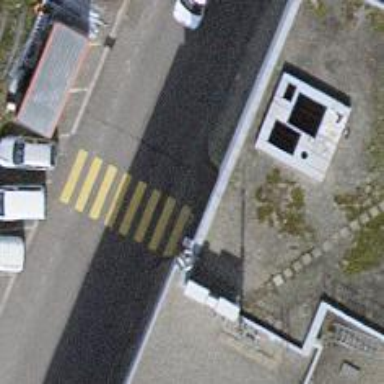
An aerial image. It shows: Marked crossing on the road.